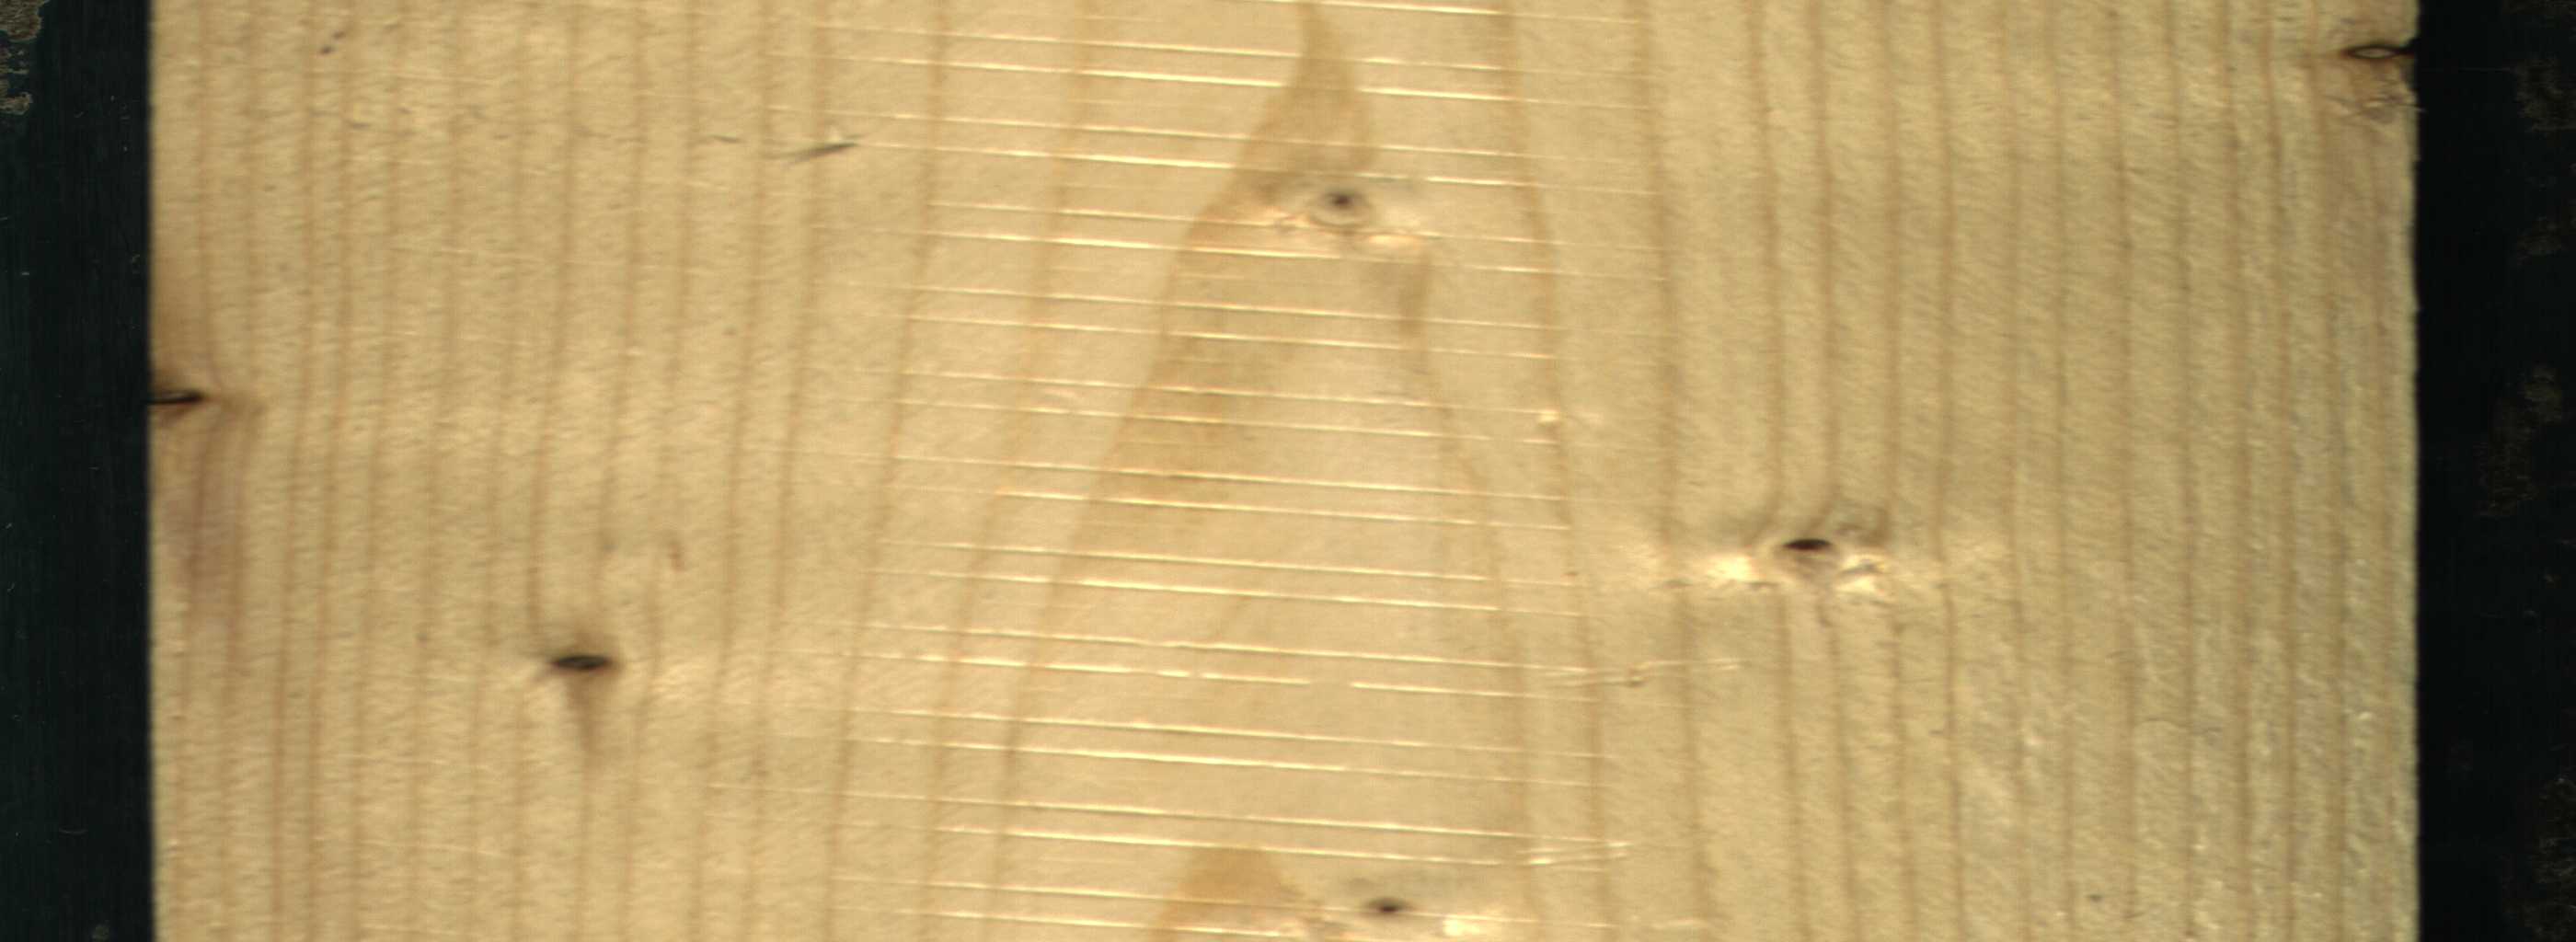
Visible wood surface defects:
Dead_Knot
Dead_Knot
Dead_Knot
Live_Knot
Live_Knot
Live_Knot